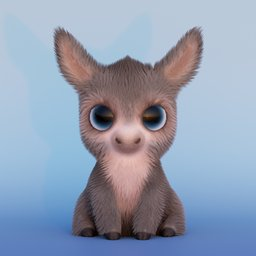
Label: animals